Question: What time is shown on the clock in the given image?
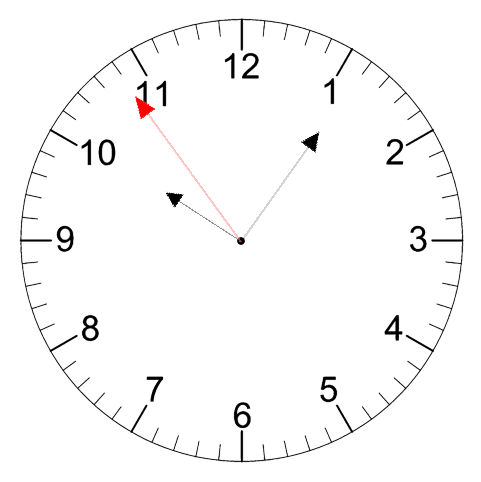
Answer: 10:05:54